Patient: sex M, age 71
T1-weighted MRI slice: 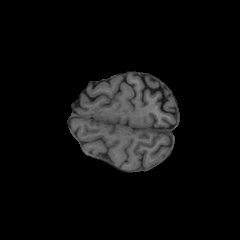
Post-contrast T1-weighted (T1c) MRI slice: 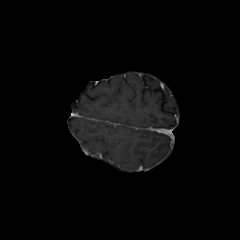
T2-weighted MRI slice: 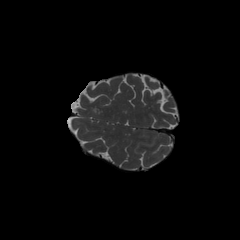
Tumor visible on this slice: no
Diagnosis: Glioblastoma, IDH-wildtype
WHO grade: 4